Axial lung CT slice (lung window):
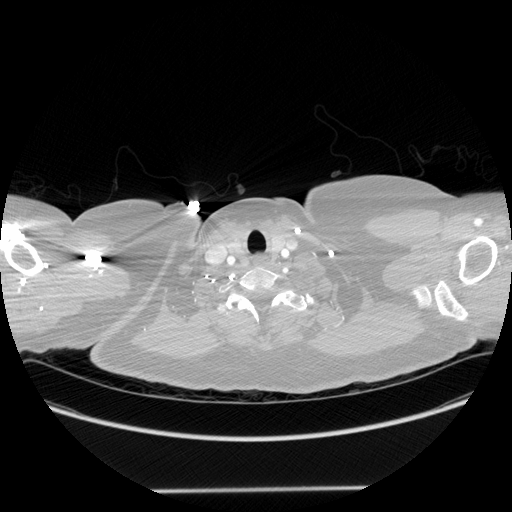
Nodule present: no